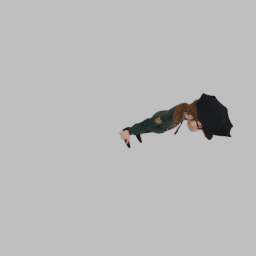
Label: people